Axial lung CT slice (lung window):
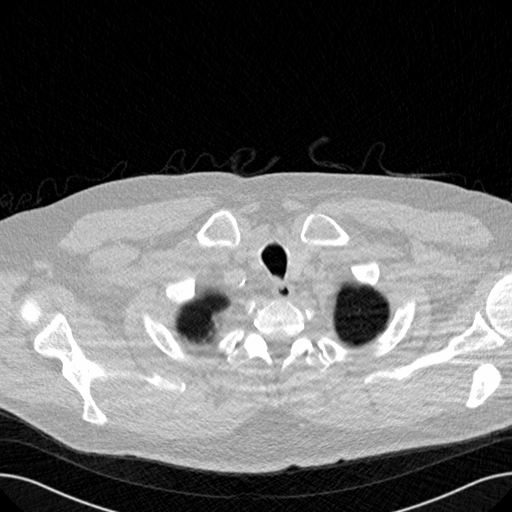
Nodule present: no